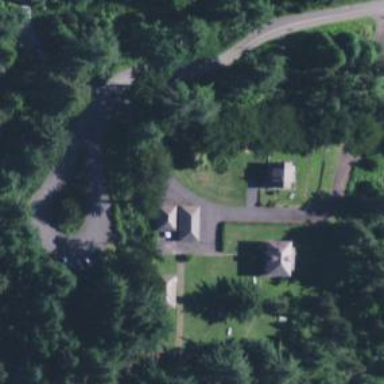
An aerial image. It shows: Driveway.